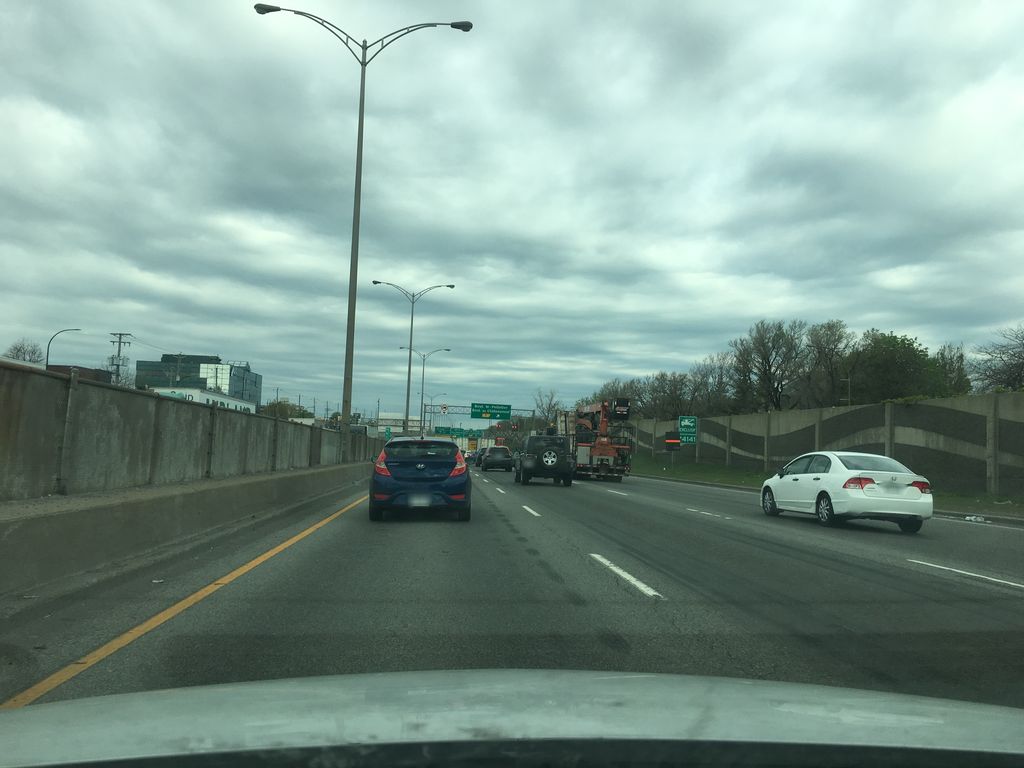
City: montreal